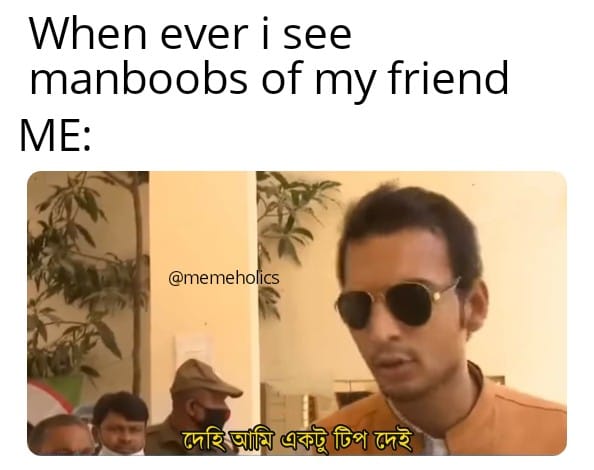
Caption: when ever i see manboobs of my friend    ME    দেহি আমি একটু টিপ দেই
Label: non-hate